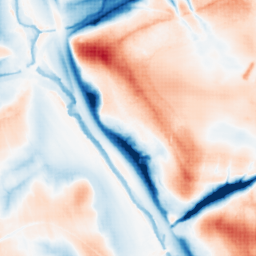
Category: multiscale
Decomposition family: dog_multiscale
Decomposition parameters: sigma_ratio: 2
n_scales: 5
base_sigma: 0.5
Upsampling method: sinc_blackman
Upsampling parameters: scale: 8
kernel_size: 16
Upsampling scale: 8